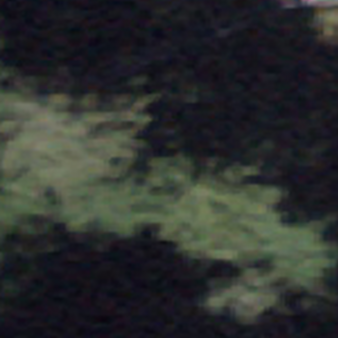
Label: other